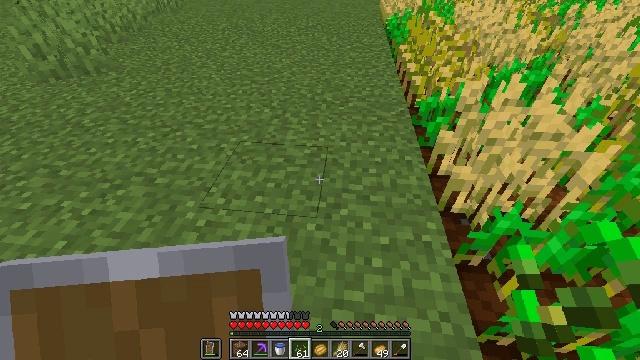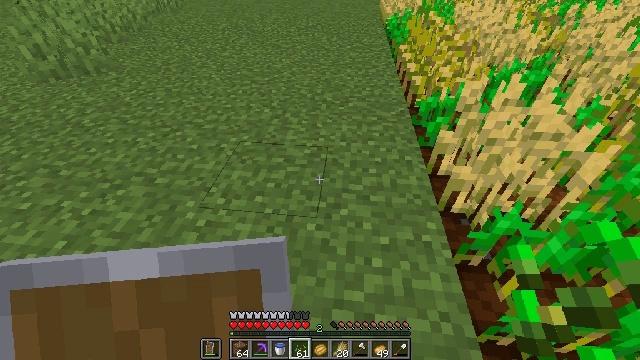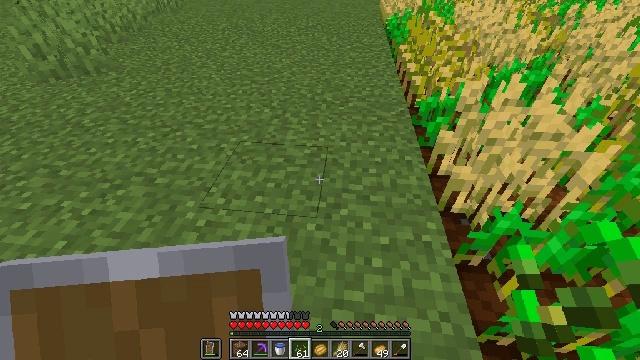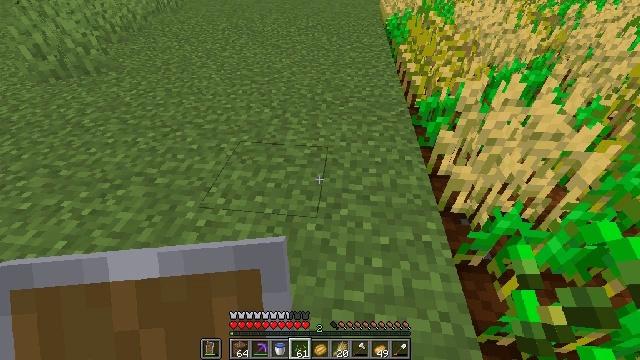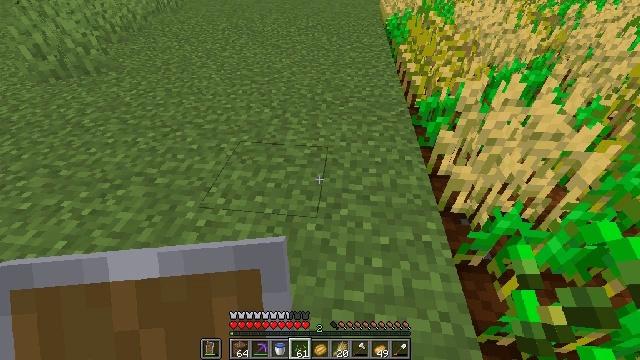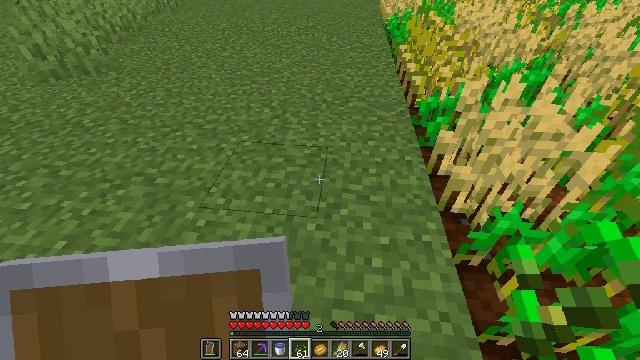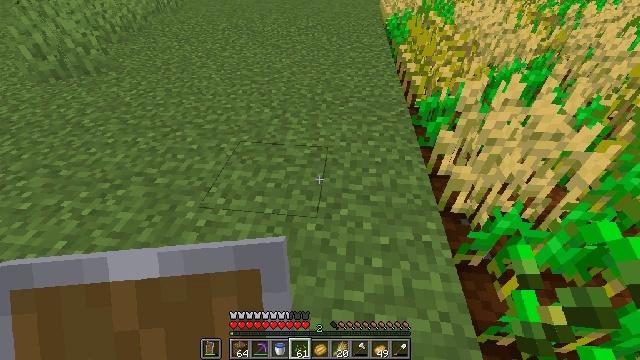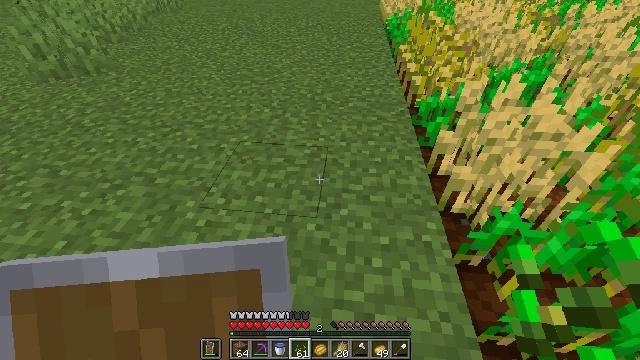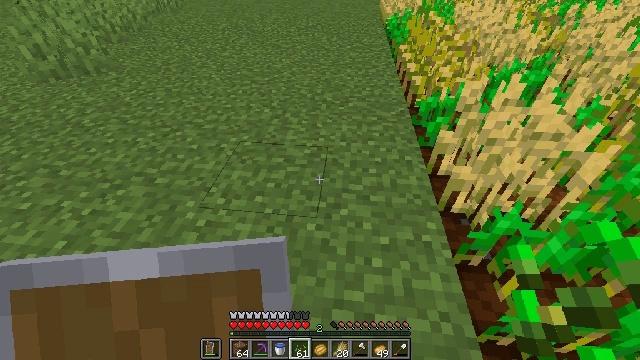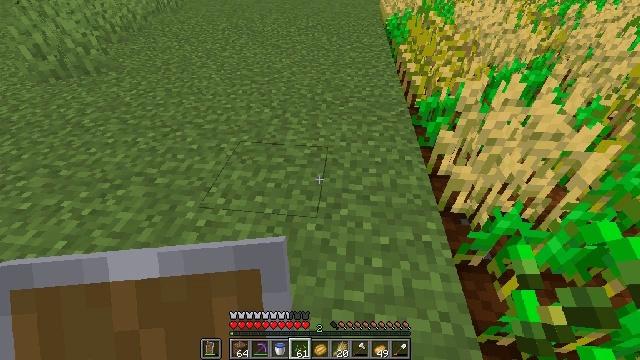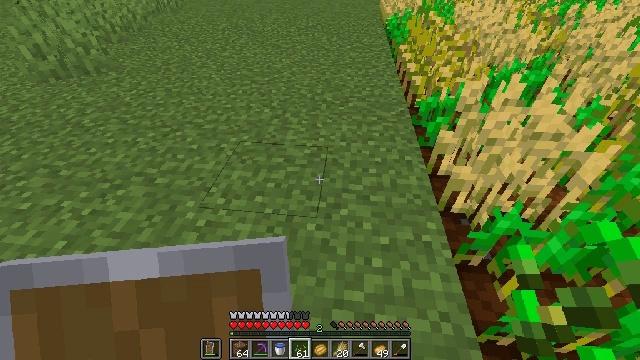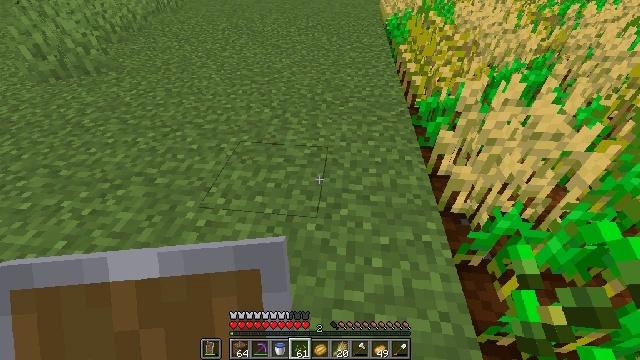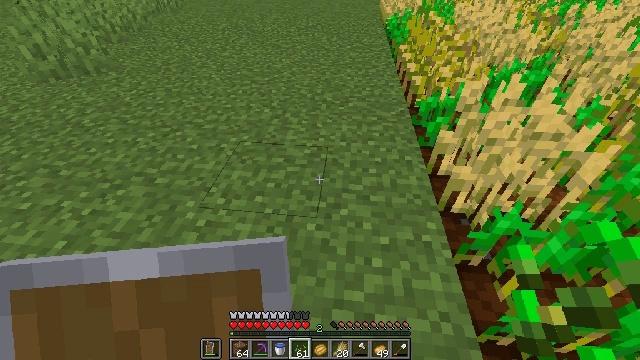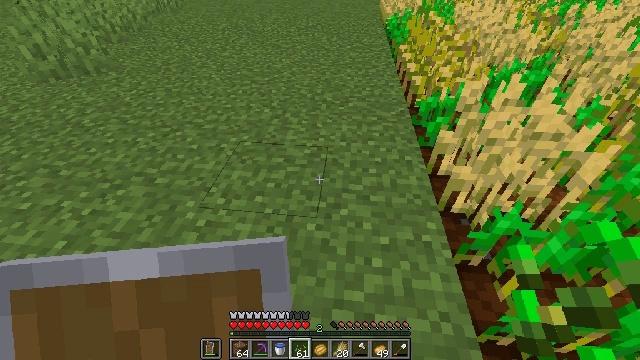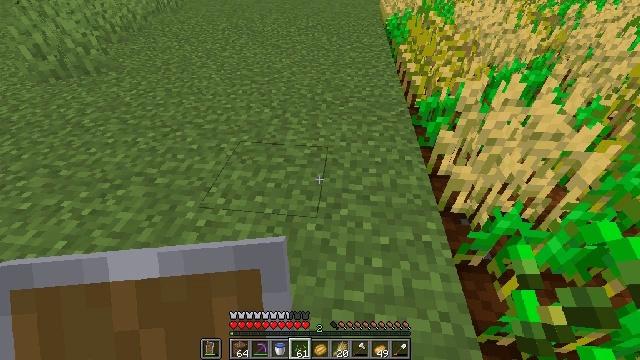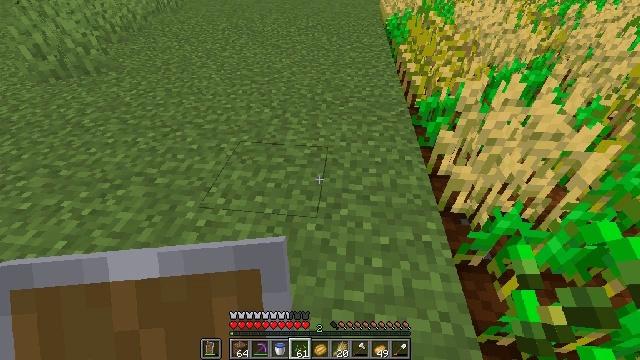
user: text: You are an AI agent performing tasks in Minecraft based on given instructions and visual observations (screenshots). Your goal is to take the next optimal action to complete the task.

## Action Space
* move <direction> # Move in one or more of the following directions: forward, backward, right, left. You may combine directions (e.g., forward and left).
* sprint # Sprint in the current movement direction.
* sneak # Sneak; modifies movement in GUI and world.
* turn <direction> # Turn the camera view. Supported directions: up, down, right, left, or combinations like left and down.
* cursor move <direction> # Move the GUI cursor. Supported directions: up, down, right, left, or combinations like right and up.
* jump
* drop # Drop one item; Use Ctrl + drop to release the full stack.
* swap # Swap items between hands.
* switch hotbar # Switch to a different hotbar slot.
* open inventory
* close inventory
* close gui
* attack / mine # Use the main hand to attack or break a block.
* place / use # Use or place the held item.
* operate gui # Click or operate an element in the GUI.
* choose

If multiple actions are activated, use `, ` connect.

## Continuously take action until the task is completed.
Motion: motion action
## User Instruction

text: Gather wheat by left-clicking on it.
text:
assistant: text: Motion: no_op
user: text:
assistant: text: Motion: no_op
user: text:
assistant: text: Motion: no_op
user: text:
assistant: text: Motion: no_op
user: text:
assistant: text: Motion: no_op
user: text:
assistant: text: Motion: no_op
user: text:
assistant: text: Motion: no_op
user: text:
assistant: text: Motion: no_op
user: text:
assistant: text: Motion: no_op
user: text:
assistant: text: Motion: no_op
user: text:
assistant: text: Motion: no_op
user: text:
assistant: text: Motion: no_op
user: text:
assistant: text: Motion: no_op
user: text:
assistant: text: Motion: no_op
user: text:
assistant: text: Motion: no_op
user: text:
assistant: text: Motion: no_op
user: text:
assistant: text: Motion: no_op
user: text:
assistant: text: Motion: no_op
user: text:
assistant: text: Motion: no_op
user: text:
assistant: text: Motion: no_op
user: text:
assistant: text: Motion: no_op
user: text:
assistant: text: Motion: no_op
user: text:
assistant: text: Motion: no_op
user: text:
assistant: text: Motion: no_op
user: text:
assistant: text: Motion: no_op
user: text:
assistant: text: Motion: no_op
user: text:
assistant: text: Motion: no_op
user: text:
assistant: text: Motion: no_op
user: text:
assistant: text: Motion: no_op
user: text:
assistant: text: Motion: no_op